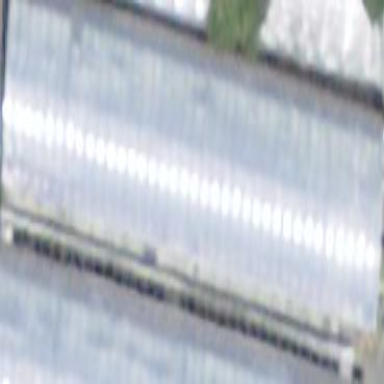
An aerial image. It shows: Greenhouse.